Question: Since RGB needs a cube for displaying all colors there are more ways to display all the colors. I would like to have a circle displaying all the colors in a rainbow at full color - and when clicking showing all the different brightnesses for that selected color in it's own little 2D space.
I want to generate something that looks like this image using canvas:

My attempt for this:
Javascript:
'''
function ColorPicker(element) {
this.element = element;
this.init = function() {
var diameter = this.element.offsetWidth;
var canvas = document.createElement('canvas');
canvas.height = diameter;
canvas.width = diameter,
this.canvas = canvas;
this.renderColorMap();
element.appendChild(canvas);
this.setupBindings();
};
this.renderColorMap = function() {
var canvas = this.canvas;
var ctx = canvas.getContext('2d');
var radius = canvas.width / 2;
var toRad = (2 * Math.PI) / 360;
var step = 1 / radius;
ctx.clearRect(0, 0, canvas.width, canvas.height);
for(var i = 0; i < 360; i += step) {
var rad = i * toRad;
ctx.strokeStyle = 'hsl(' + i + ', 100%, 50%)';
ctx.beginPath();
ctx.moveTo(radius, radius);
ctx.lineTo(radius + radius * Math.cos(rad), radius + radius * Math.sin(rad));
ctx.stroke();
}
ctx.fillStyle = 'rgb(255, 255, 255)';
ctx.beginPath();
ctx.arc(radius, radius, radius * 0.8, 0, Math.PI * 2, true);
ctx.closePath();
ctx.fill();
// render the rainbow box here ----------
};
this.renderMouseCircle = function(x, y) {
var canvas = this.canvas;
var ctx = canvas.getContext('2d');
ctx.strokeStyle = 'rgb(255, 255, 255)';
ctx.lineWidth = '2';
ctx.beginPath();
ctx.arc(x, y, 10, 0, Math.PI * 2, true);
ctx.closePath();
ctx.stroke();
};
this.setupBindings = function() {
var canvas = this.canvas;
var ctx = canvas.getContext('2d');
var self = this;
canvas.addEventListener('click', function(e) {
var x = e.offsetX || e.clientX - this.offsetLeft;
var y = e.offsetY || e.clientY - this.offsetTop;
var imgData = ctx.getImageData(x, y, 1, 1).data;
var selectedColor = new Color(imgData[0], imgData[1], imgData[2]);
// generate this square here.
self.renderMouseCircle(x, y);
}, false);
};
this.init();
}
new ColorPicker(document.querySelector('.color-space'));
'''
JSFiddle: <URL>
I have a hard time figuring out how to generate this square in the middle. Basically I want the color in the far left middle to be the same as the one on the ring - that I've selected by clicking.
How can I generate this type of gradient square?
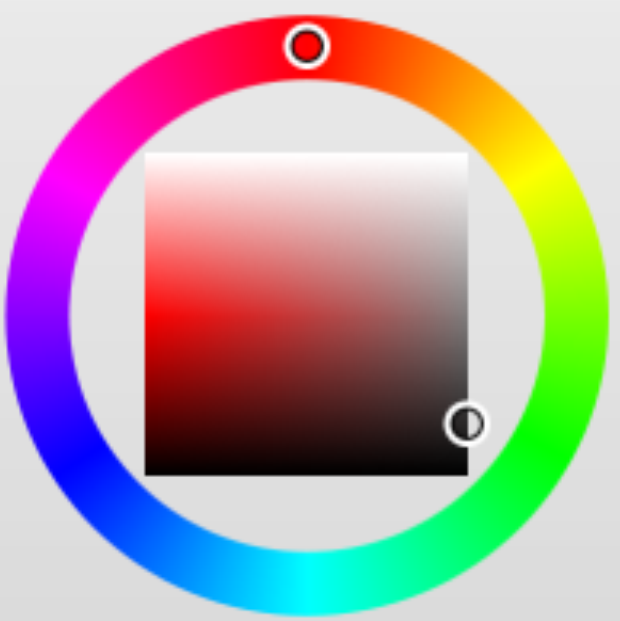
Answer: It looks like you want an HSL colour rect, with the hue being selected from the colour wheel.
Here's a function i put together to draw the rect:
'''
function draw(canvas, hue){
var ctx = canvas.getContext('2d');
for(row=0; row<100; row++){
var grad = ctx.createLinearGradient(0, 0, 100,0);
grad.addColorStop(0, 'hsl('+hue+', 100%, '+(100-row)+'%)');
grad.addColorStop(1, 'hsl('+hue+', 0%, '+(100-row)+'%)');
ctx.fillStyle=grad;
ctx.fillRect(0, row, 100, 1);
}
}
'''
Hopefully it does what you want. Example here: <URL>